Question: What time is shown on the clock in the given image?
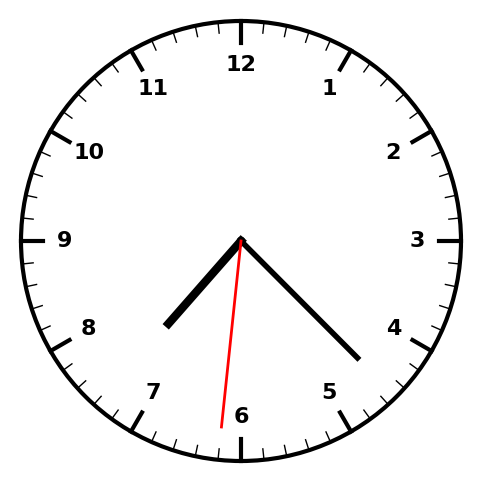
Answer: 07:22:31